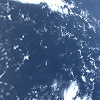
Label: water